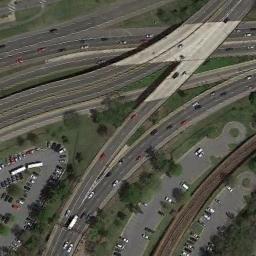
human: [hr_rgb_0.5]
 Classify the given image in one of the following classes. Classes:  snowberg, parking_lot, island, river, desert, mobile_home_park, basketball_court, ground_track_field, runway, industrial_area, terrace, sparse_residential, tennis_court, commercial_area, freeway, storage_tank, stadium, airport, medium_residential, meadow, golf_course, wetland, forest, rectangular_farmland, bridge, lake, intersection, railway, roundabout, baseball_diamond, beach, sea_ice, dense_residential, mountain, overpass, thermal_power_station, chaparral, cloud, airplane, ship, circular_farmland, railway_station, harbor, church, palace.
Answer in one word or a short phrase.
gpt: overpass